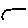
Label: cloud